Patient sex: M
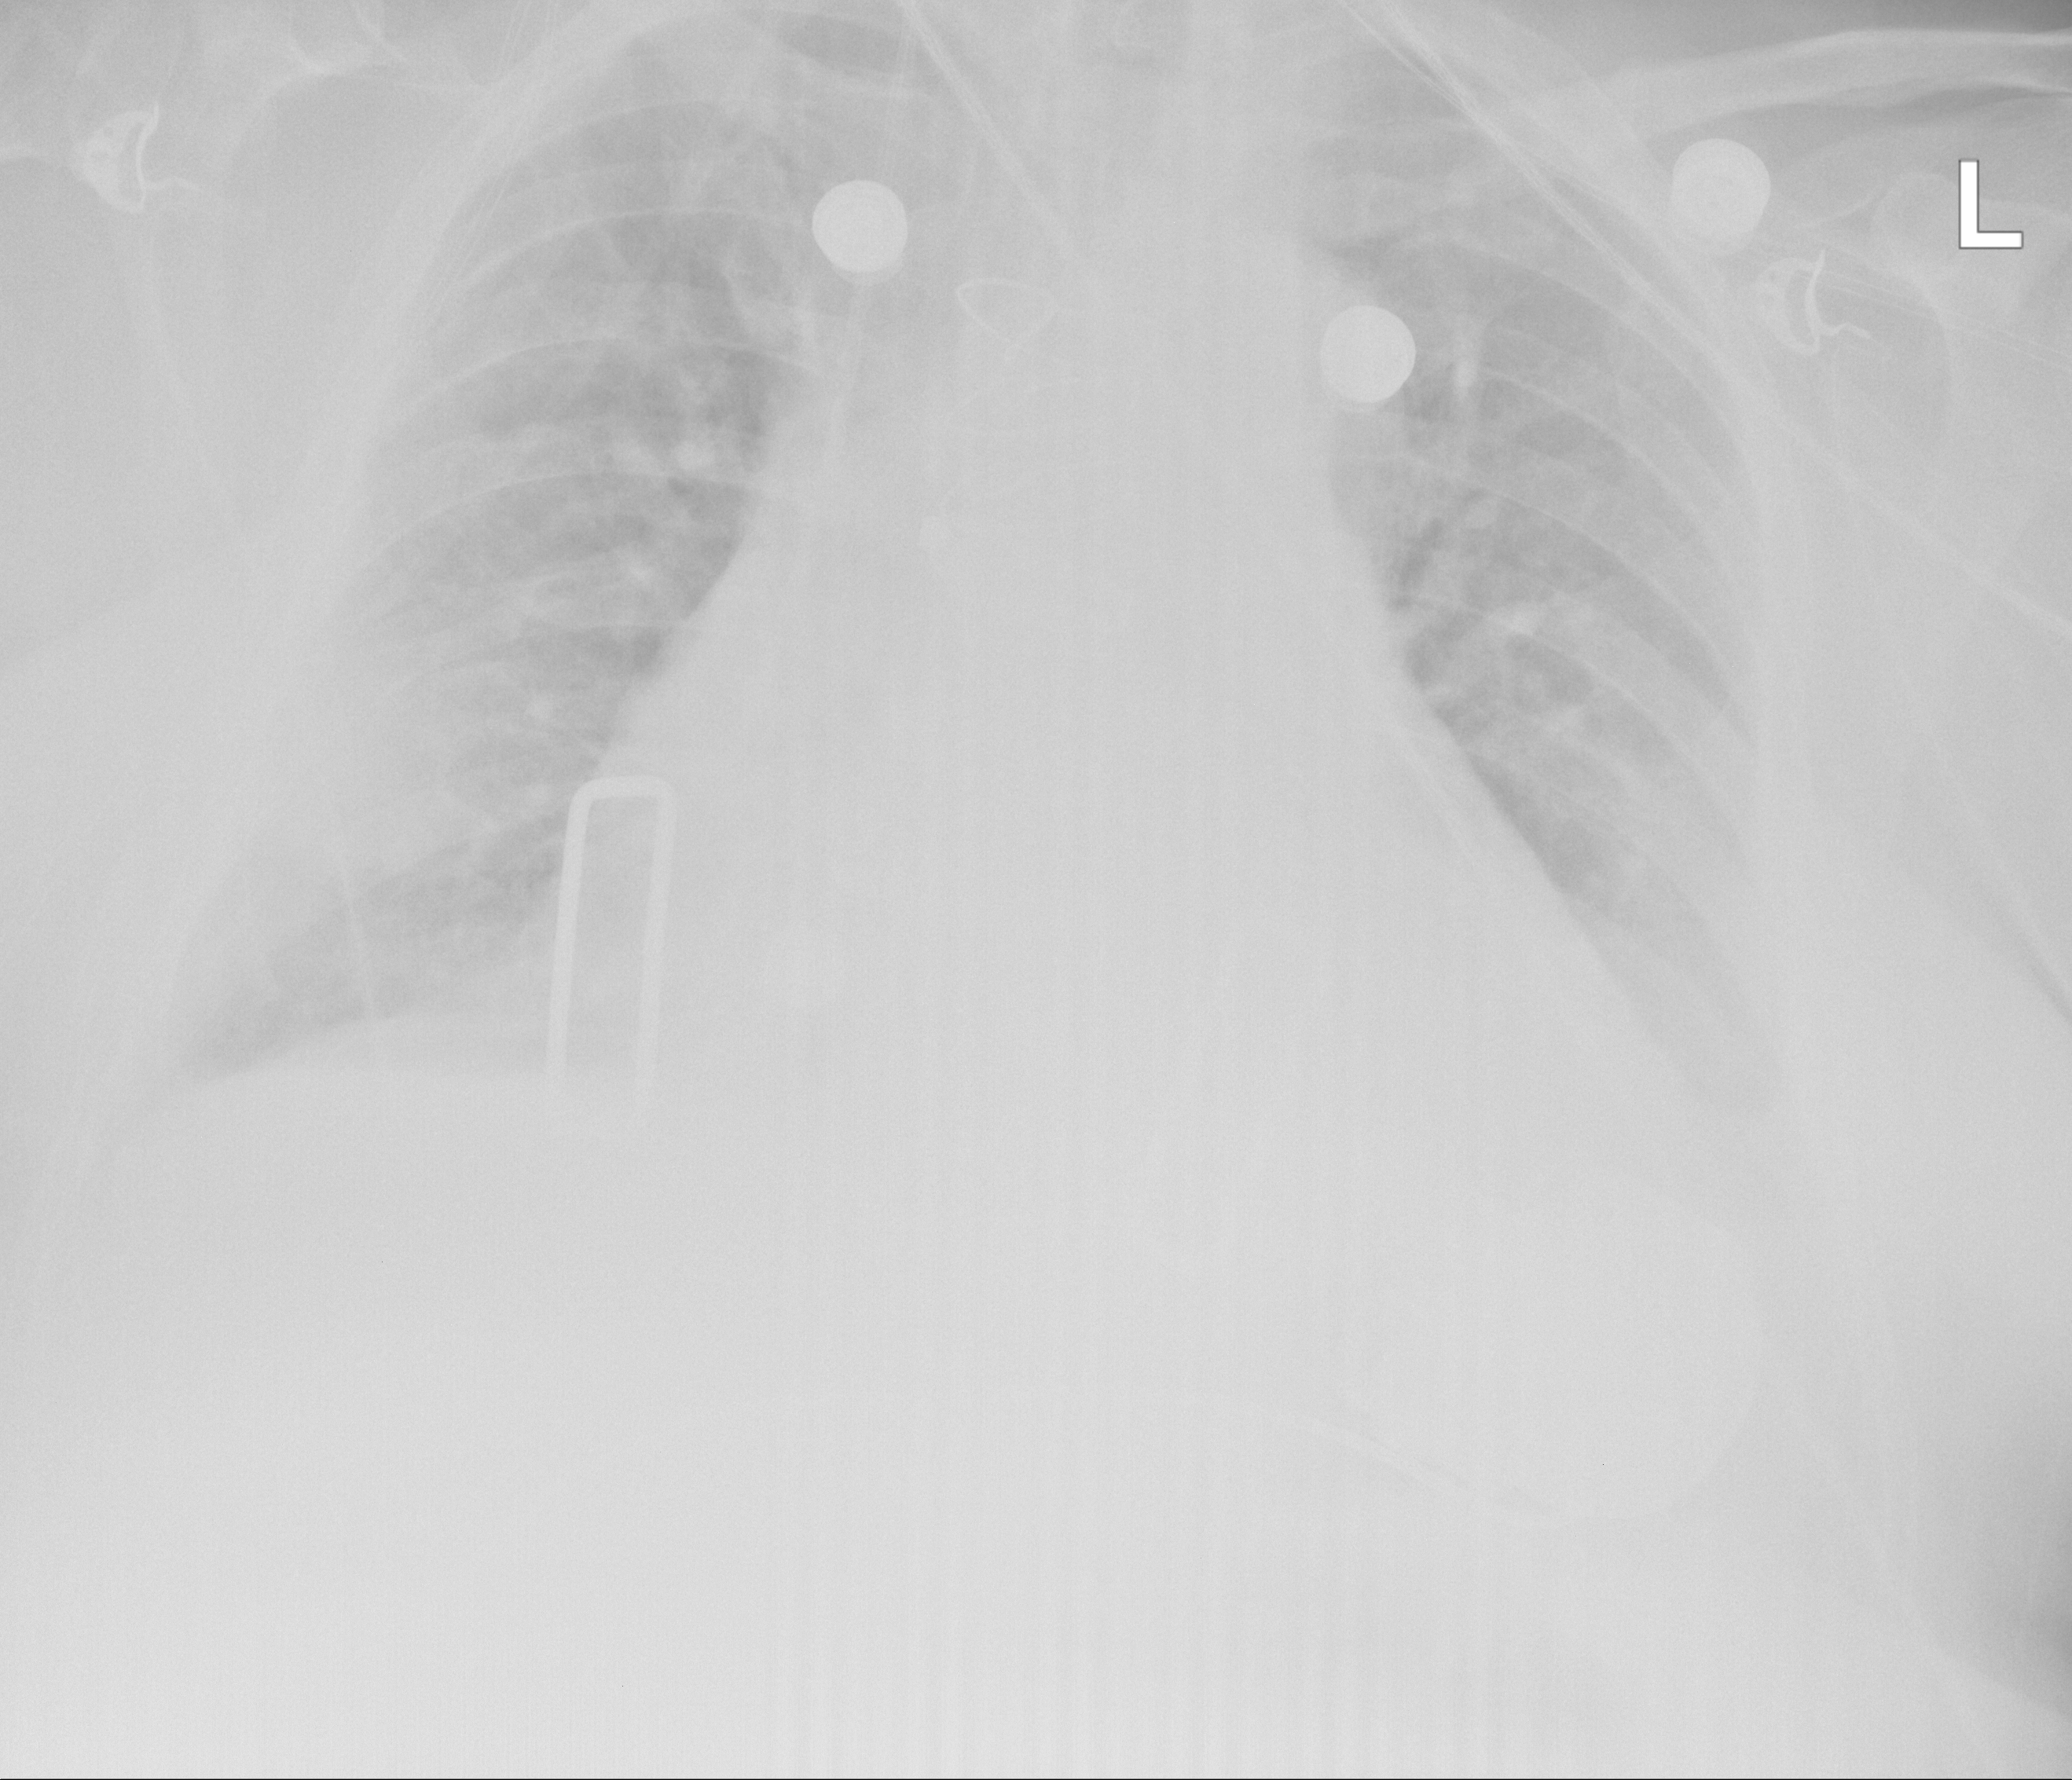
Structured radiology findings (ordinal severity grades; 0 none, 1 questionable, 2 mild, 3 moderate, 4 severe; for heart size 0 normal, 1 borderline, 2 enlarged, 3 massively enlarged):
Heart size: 2
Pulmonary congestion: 2
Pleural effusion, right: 0
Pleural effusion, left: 2
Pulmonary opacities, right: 2
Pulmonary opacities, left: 0
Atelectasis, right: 2
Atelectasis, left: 2